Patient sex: F
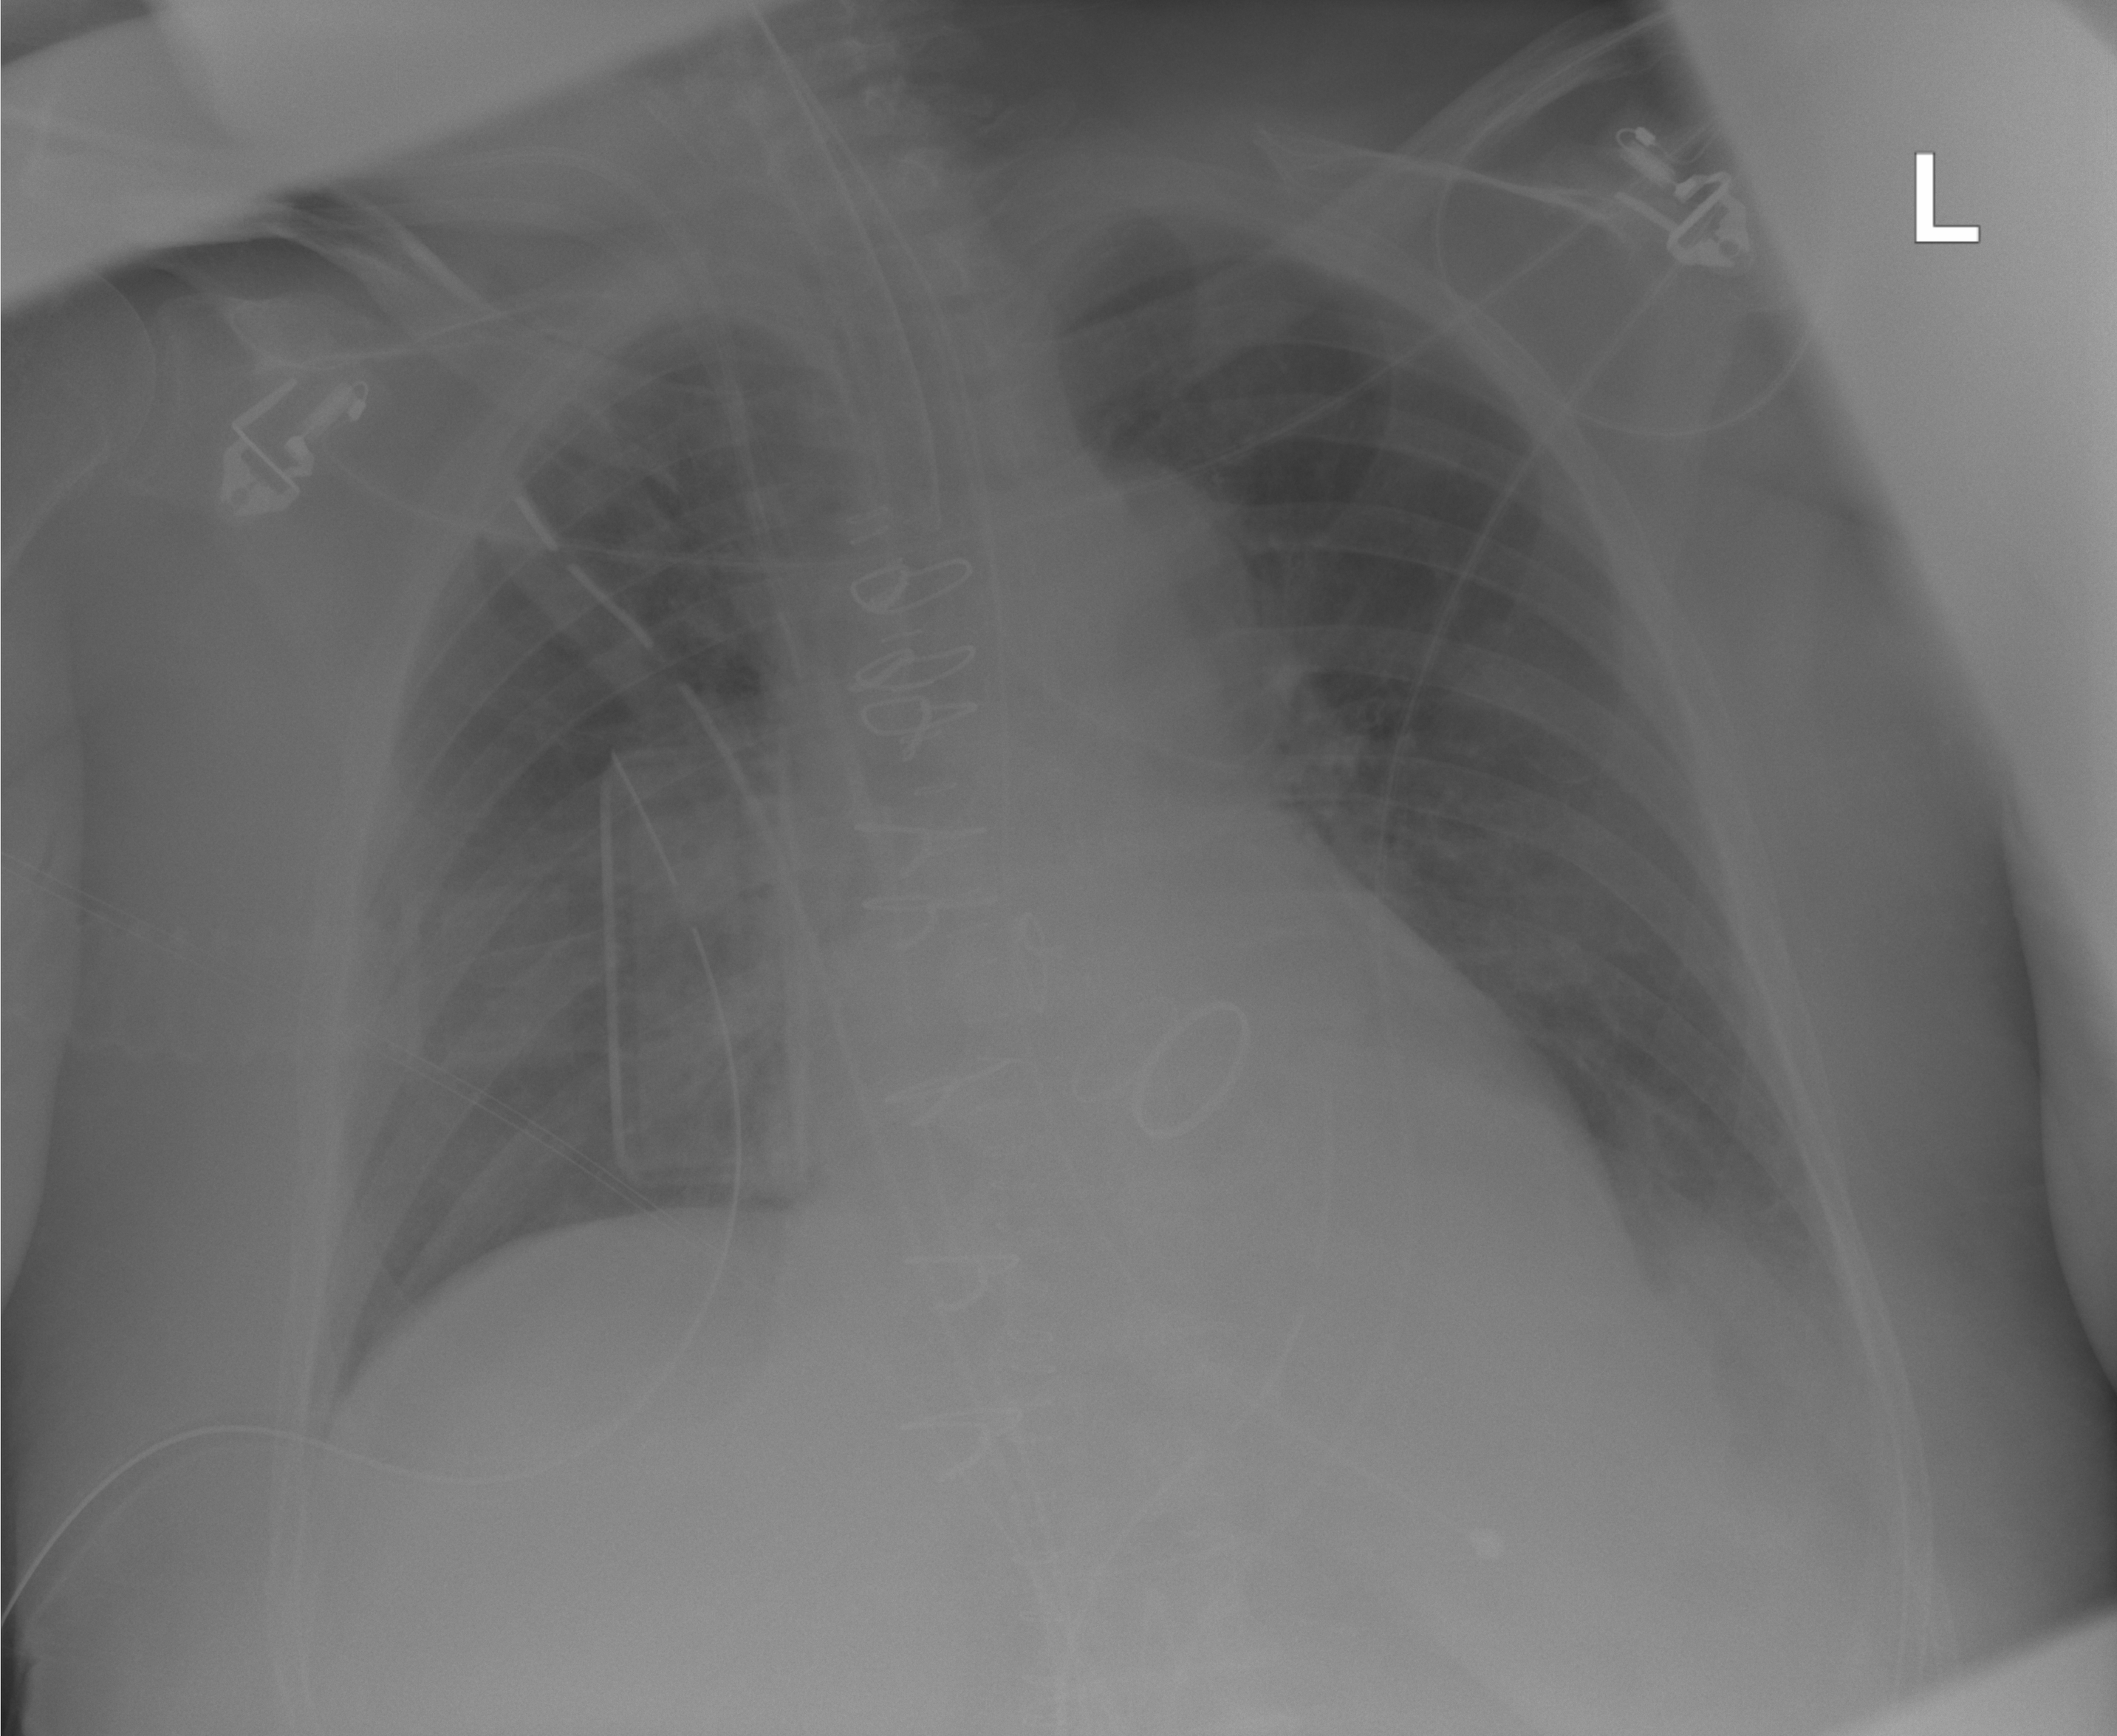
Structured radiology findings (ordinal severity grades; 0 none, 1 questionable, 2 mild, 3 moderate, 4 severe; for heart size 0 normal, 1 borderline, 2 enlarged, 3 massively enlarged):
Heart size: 1
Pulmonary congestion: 0
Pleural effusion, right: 0
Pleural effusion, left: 2
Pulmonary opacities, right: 2
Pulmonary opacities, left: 0
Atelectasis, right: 0
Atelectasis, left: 0